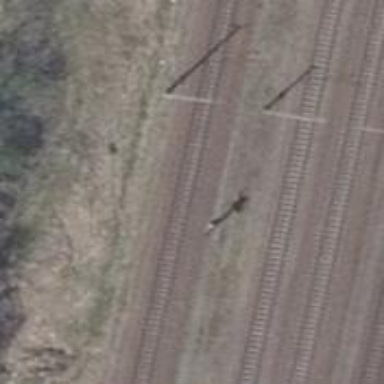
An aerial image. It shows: Railway signal.